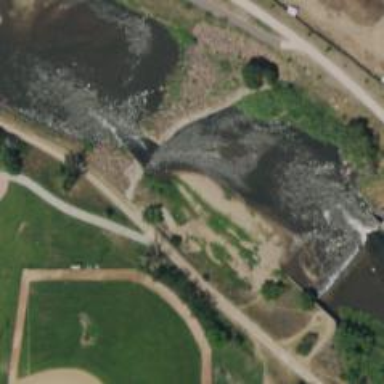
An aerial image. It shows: Weir in waterway.